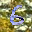
Label: 6